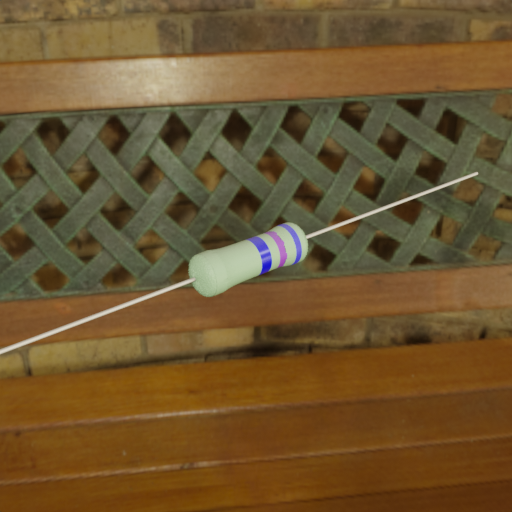
Resistor colour bands (in order): blue, violet, blue